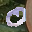
Label: 0